You are looking at the continuous-wavelet transform of a rotating shaft's vibration signal. Determine the machine's mechanical condition. Answer with exactly one of: normal, misalignment, unbalance, looseness.
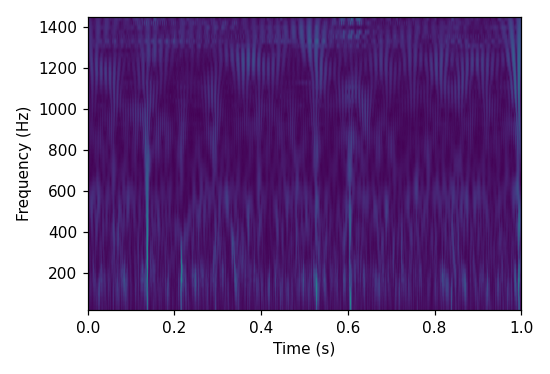
Answer: normal